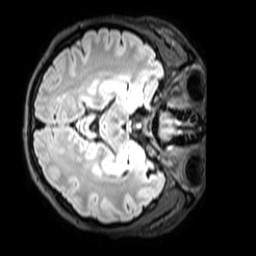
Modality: T1w
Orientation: axial
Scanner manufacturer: philips
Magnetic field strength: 3 T
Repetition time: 4.8 s
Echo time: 0.2586 s